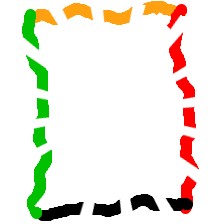
Shape: rectangle